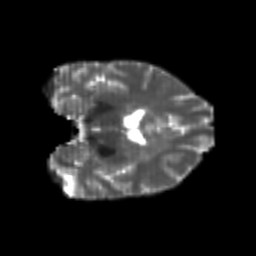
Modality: T2w
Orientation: coronal
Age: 20
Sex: female
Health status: healthy
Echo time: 0.074 s